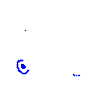
Particle: electron